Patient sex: F
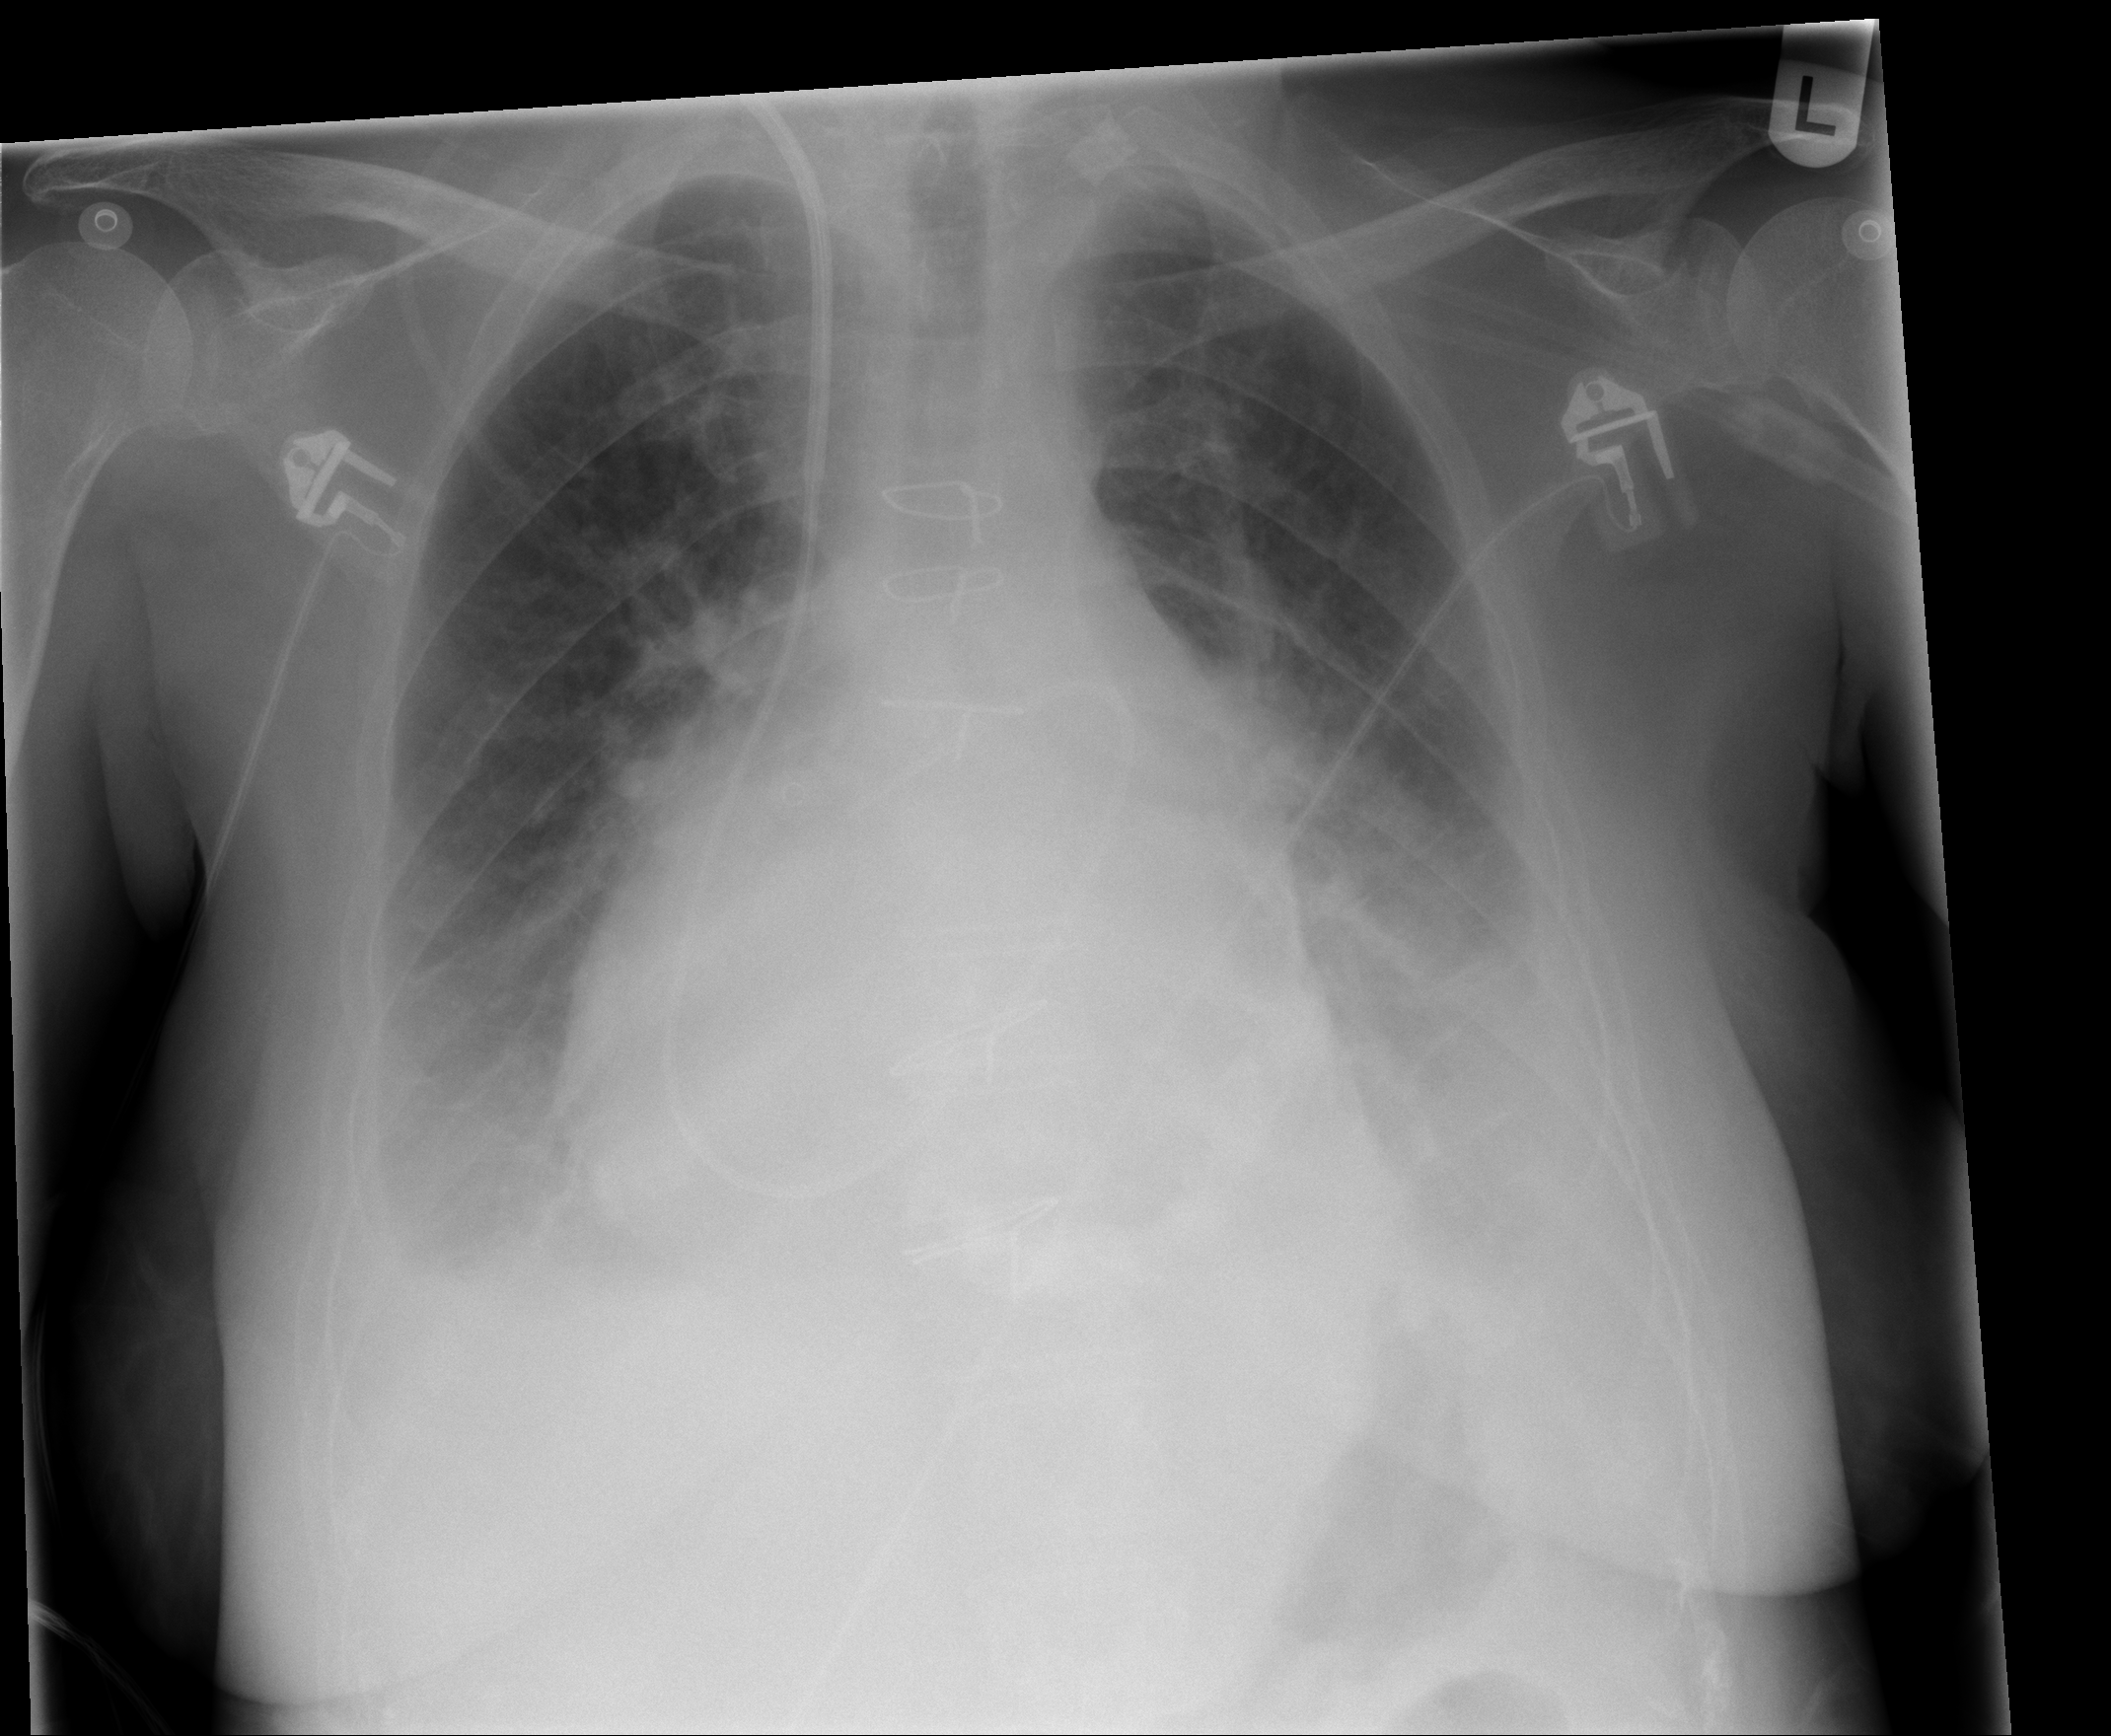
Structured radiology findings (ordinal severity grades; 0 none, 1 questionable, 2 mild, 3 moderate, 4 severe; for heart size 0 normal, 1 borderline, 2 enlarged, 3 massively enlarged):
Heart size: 2
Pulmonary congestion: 1
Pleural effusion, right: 2
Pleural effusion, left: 3
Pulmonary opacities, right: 0
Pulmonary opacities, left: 0
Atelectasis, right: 2
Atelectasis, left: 2